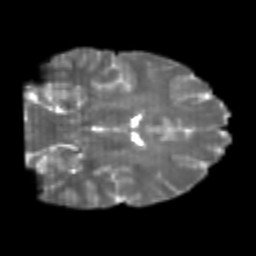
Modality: T2w
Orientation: coronal
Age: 24
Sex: male
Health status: healthy
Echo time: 0.074 s